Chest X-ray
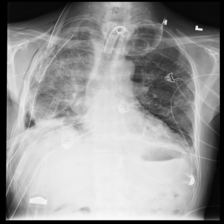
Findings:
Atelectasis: negative
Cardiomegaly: negative
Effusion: negative
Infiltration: negative
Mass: negative
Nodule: negative
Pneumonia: negative
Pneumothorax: positive
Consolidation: negative
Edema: negative
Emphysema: negative
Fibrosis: negative
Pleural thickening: negative
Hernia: negative